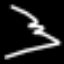
Label: squiggle